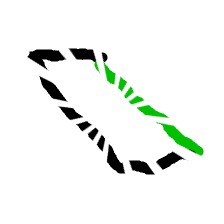
Shape: parallelogram